Question: I want to be able to send the current expression to the REPL for evaluation in Cursive Clojure. I can do this in emacs. Does anybody know what the keyboard shortcut for doing this in Cursive Clojure is?
I'm looking for the Cursive Clojure equivalent of 'C-M-x'
Edit:
In <URL> you can see he has evaluates expressions in the repl using a keybinding.

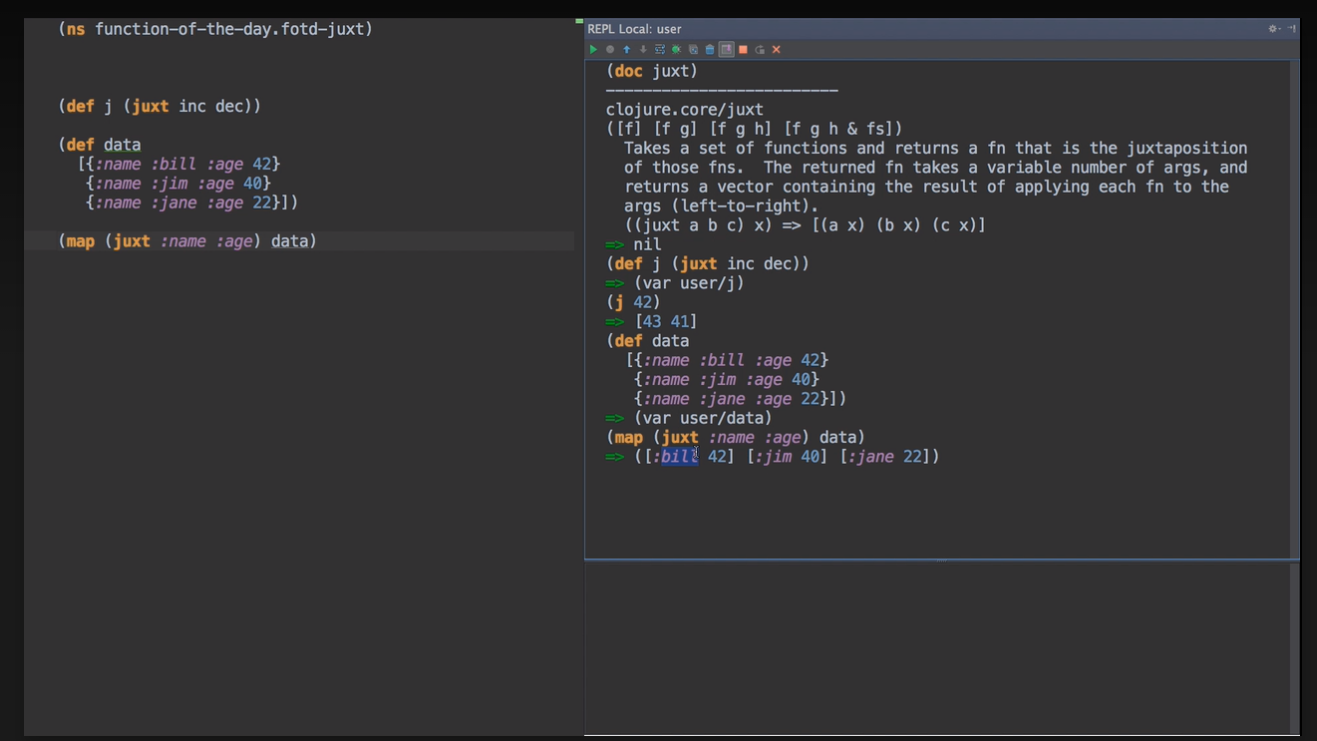
Answer: According to the <URL>:
> Currently Cursive is distributed without any shortcuts
assigned to its actions - it's too difficult to avoid conflicts with
existing actions on all platforms. We'll be suggesting some possible
keybindings for various features of Cursive as we discuss them. When
we talk about Mac keybindings we refer to the Mac OS X 10.5+ keymap,
which is what we use - not the old Mac OS X one.
Assign your shortcuts yourself, <URL>. See section .